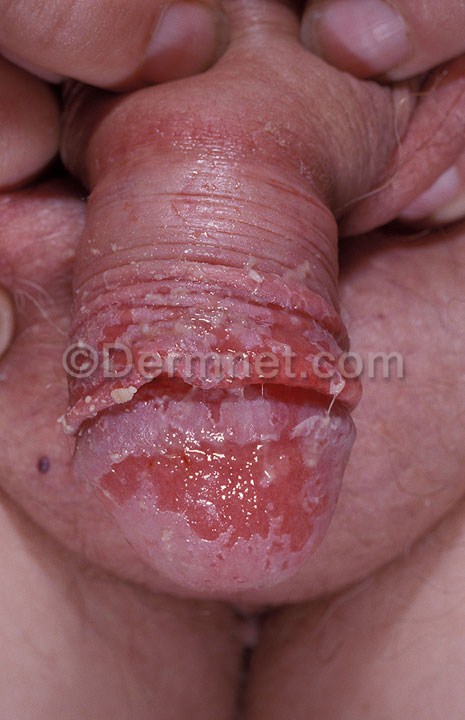
Disease: Tinea Ringworm Candidiasis and other Fungal Infections